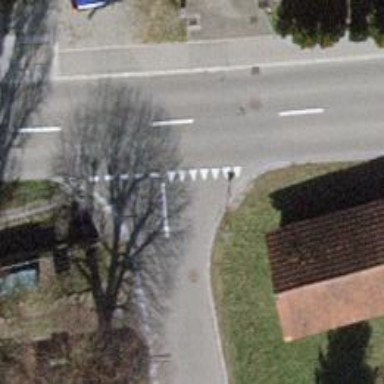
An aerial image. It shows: Residential road with asphalt surface and no sidewalks.